Field crop: maize
Growth stage: 1
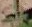
Species: atriplex